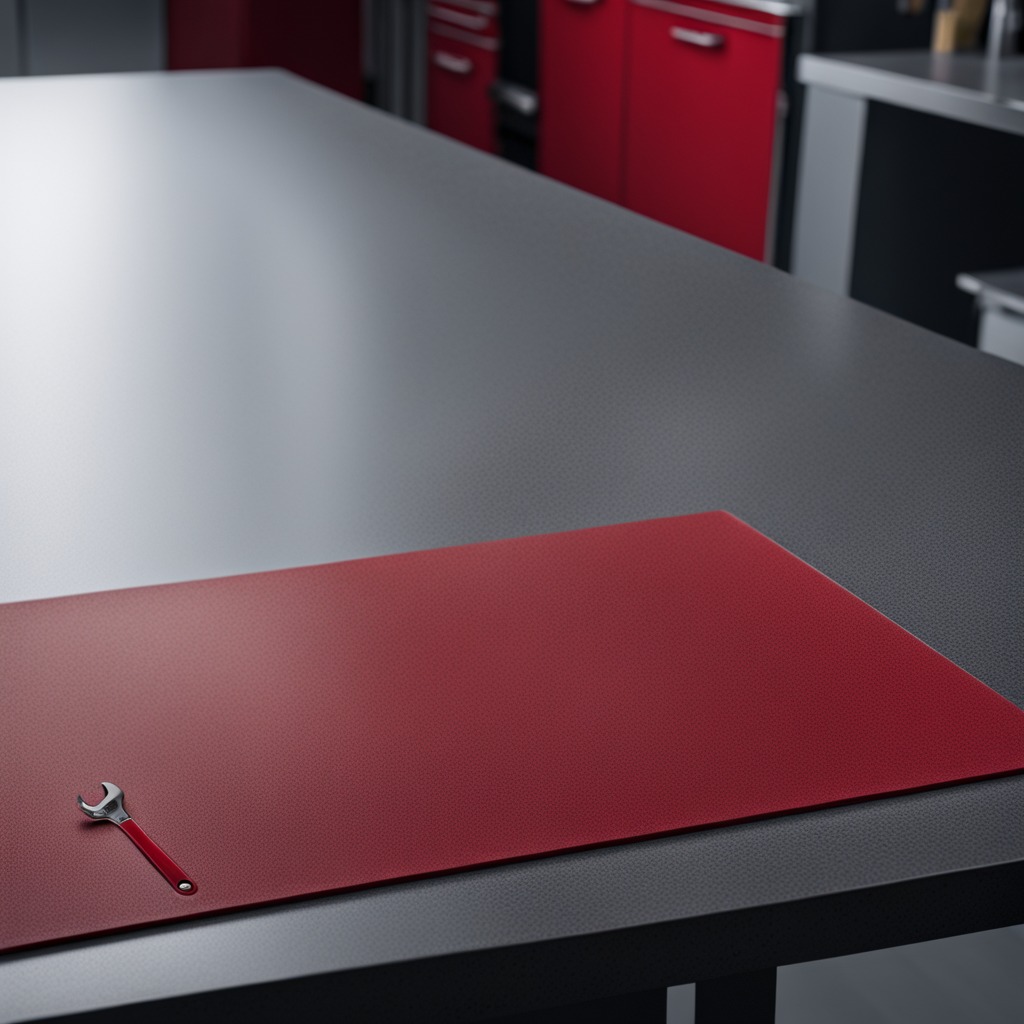
A wrench is lying on the tabletop.